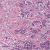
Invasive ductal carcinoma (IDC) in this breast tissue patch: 1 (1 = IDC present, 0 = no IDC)